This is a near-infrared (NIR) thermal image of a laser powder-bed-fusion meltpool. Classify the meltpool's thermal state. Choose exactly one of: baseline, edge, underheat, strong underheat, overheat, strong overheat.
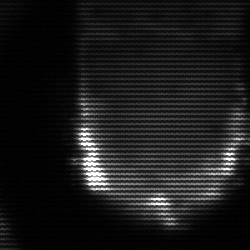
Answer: baseline